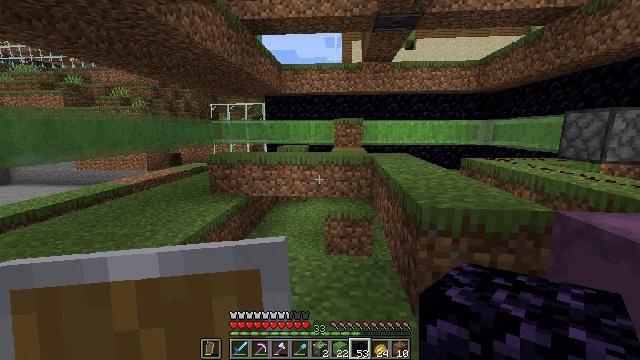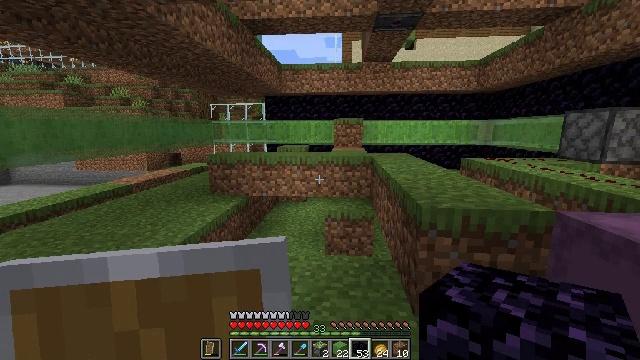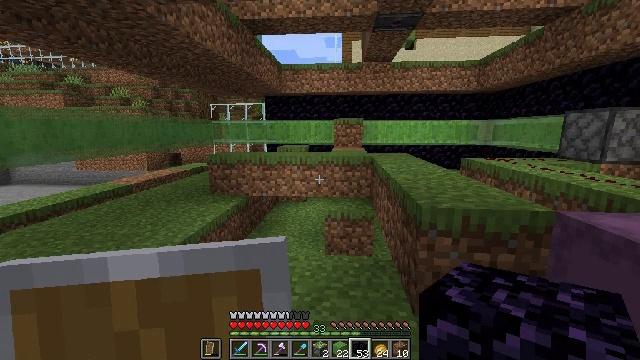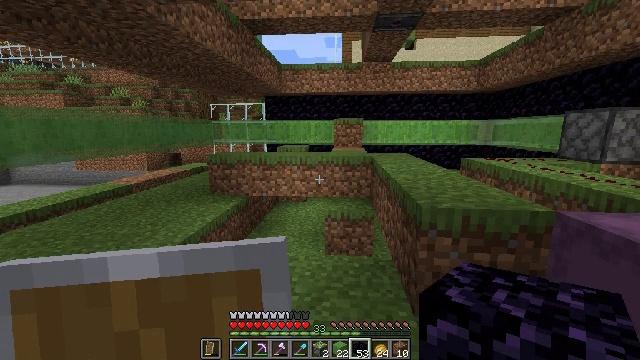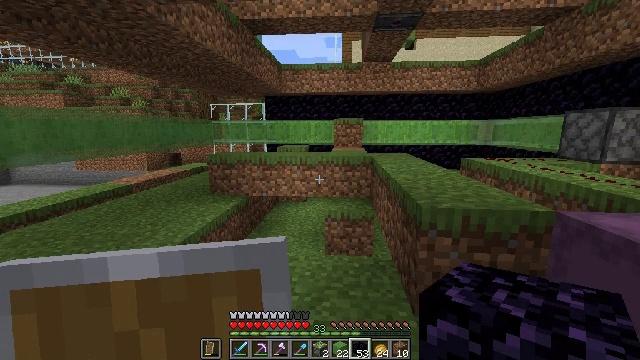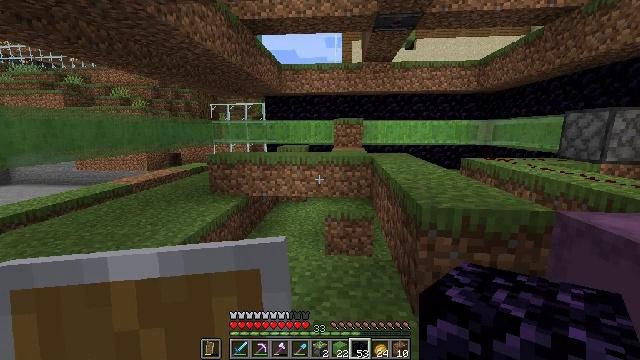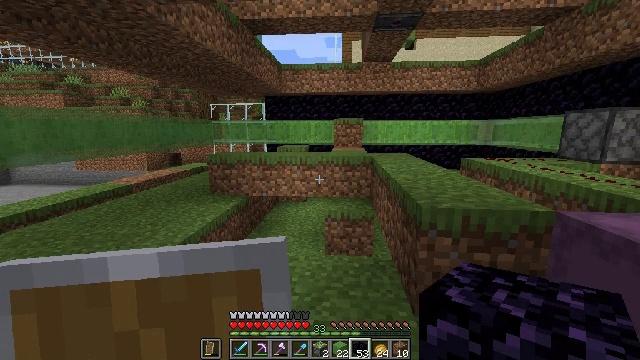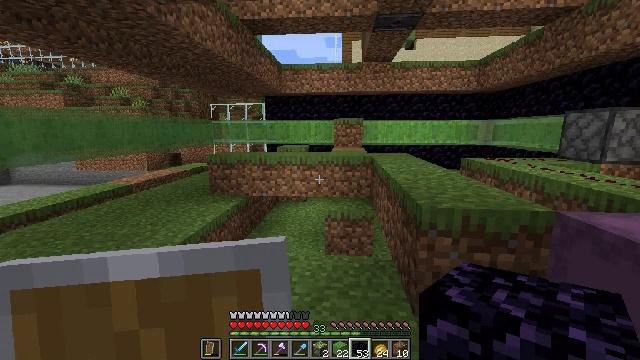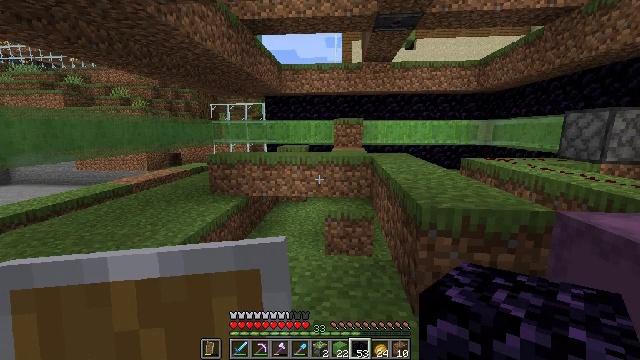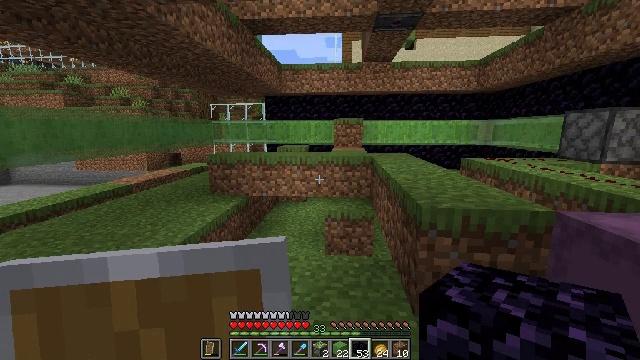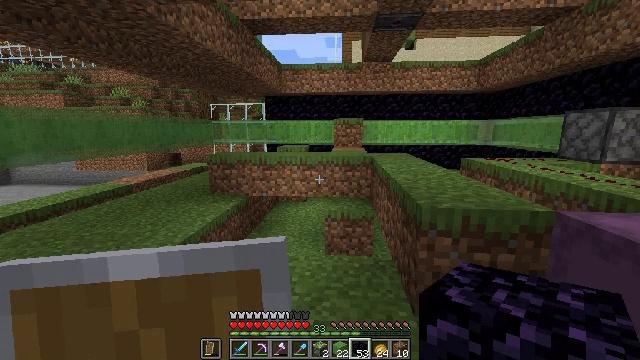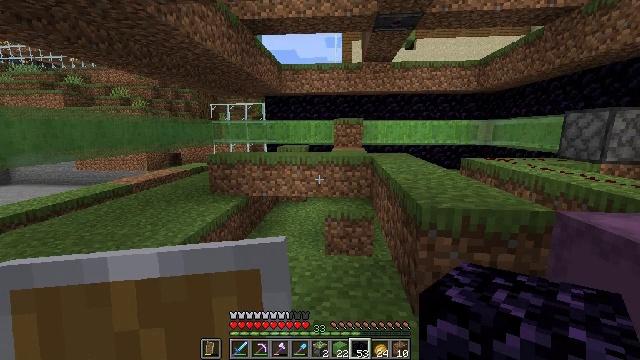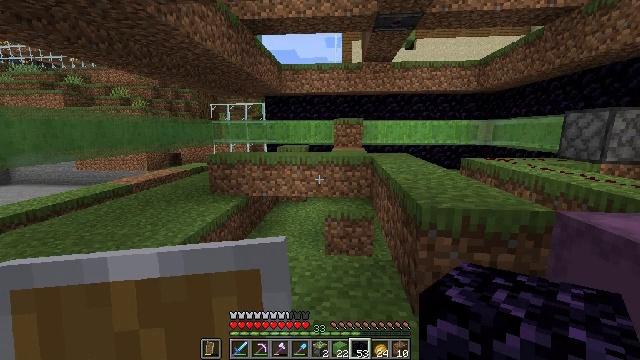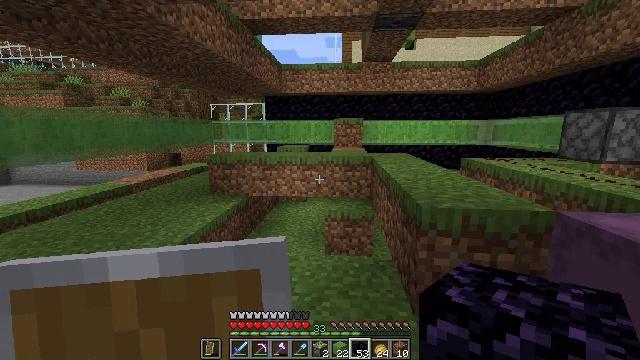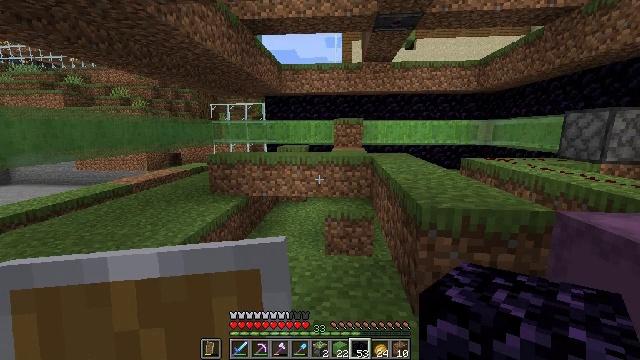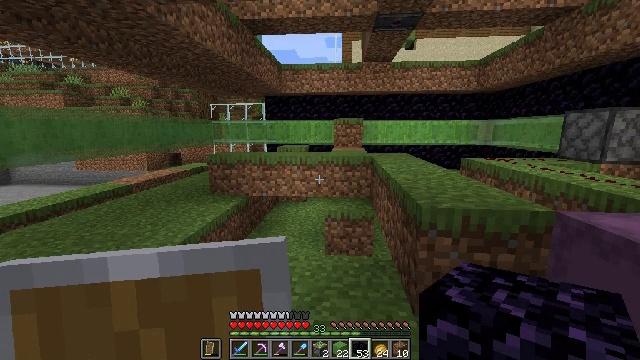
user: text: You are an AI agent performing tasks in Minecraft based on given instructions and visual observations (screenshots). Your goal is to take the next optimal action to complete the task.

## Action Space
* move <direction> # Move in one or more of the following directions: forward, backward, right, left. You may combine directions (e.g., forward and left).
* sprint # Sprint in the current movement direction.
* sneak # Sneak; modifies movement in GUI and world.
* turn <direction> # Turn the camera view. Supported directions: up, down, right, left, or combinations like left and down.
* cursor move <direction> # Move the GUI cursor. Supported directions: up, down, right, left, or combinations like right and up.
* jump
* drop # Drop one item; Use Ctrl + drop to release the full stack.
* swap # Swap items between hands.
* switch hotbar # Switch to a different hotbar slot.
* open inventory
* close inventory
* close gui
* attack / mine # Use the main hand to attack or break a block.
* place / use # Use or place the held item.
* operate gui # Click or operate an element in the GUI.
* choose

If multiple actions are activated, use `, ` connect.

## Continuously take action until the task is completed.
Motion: motion action
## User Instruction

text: Gather slime blocks for crafting purposes.
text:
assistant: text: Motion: no_op
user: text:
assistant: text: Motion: no_op
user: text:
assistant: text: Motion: no_op
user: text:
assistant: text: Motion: no_op
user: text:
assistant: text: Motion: no_op
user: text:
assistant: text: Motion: no_op
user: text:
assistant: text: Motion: no_op
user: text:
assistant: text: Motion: no_op
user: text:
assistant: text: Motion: no_op
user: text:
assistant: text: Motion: no_op
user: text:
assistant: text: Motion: no_op
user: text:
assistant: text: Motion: no_op
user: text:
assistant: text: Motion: no_op
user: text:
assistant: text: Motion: no_op
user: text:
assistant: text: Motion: no_op
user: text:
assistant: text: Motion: no_op
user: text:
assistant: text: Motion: no_op
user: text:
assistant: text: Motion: no_op
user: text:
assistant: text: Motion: no_op
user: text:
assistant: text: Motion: no_op
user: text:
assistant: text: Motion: no_op
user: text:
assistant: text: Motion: turn left and down
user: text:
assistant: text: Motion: turn left
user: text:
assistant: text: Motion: turn left
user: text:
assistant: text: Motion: turn left
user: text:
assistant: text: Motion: turn left
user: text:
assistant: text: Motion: move forward, turn left
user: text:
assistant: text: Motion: move forward, turn left
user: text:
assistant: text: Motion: move forward, turn left
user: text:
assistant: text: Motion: move forward